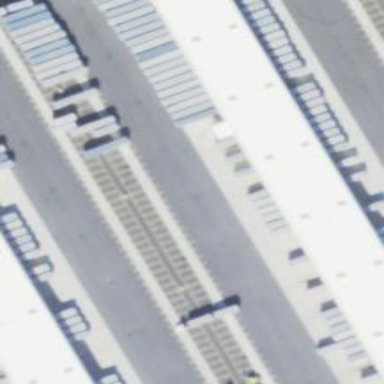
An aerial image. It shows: Warehouse building.